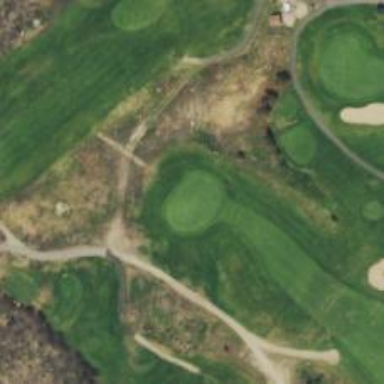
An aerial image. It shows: View of golf hole.